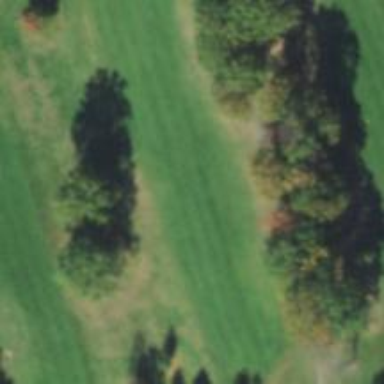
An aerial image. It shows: View of golf hole.